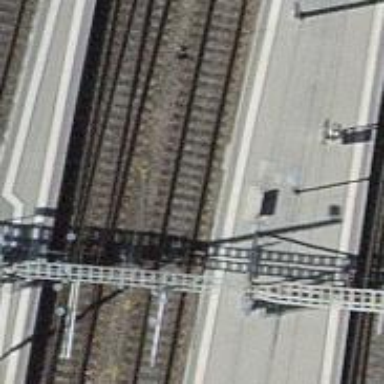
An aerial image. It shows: Single railway track with electrified contact line.